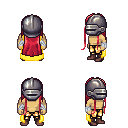
a pixel art fantasy rpg character, male body template, human, tanned skin, yellow cape, gold greaves, ruby red extra-long hairstyle, metal helm, white cloth bandages, maroon shoes, four views (front, back, left, right), 2x2 character sprite sheet, small pixel art, hard edges, no anti-aliasing